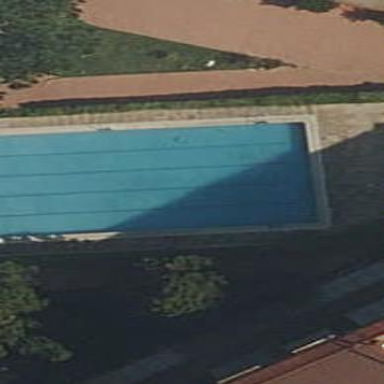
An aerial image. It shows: Swimming pool located in leisure land.